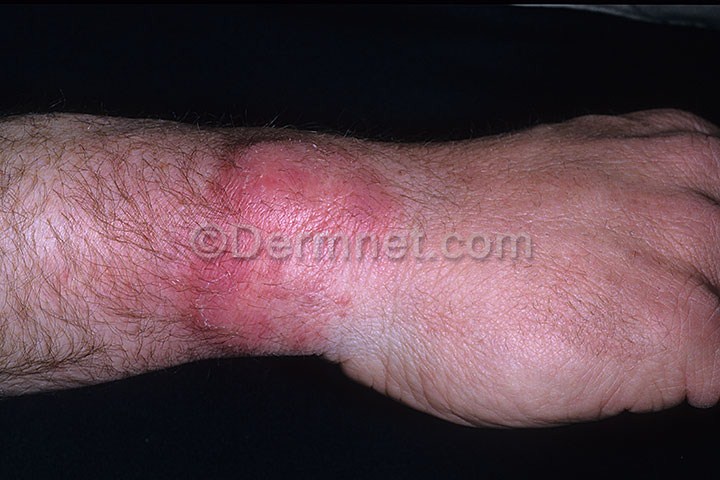
Disease: Tinea Ringworm Candidiasis and other Fungal Infections